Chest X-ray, PA view. Patient: 52 years old, sex F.
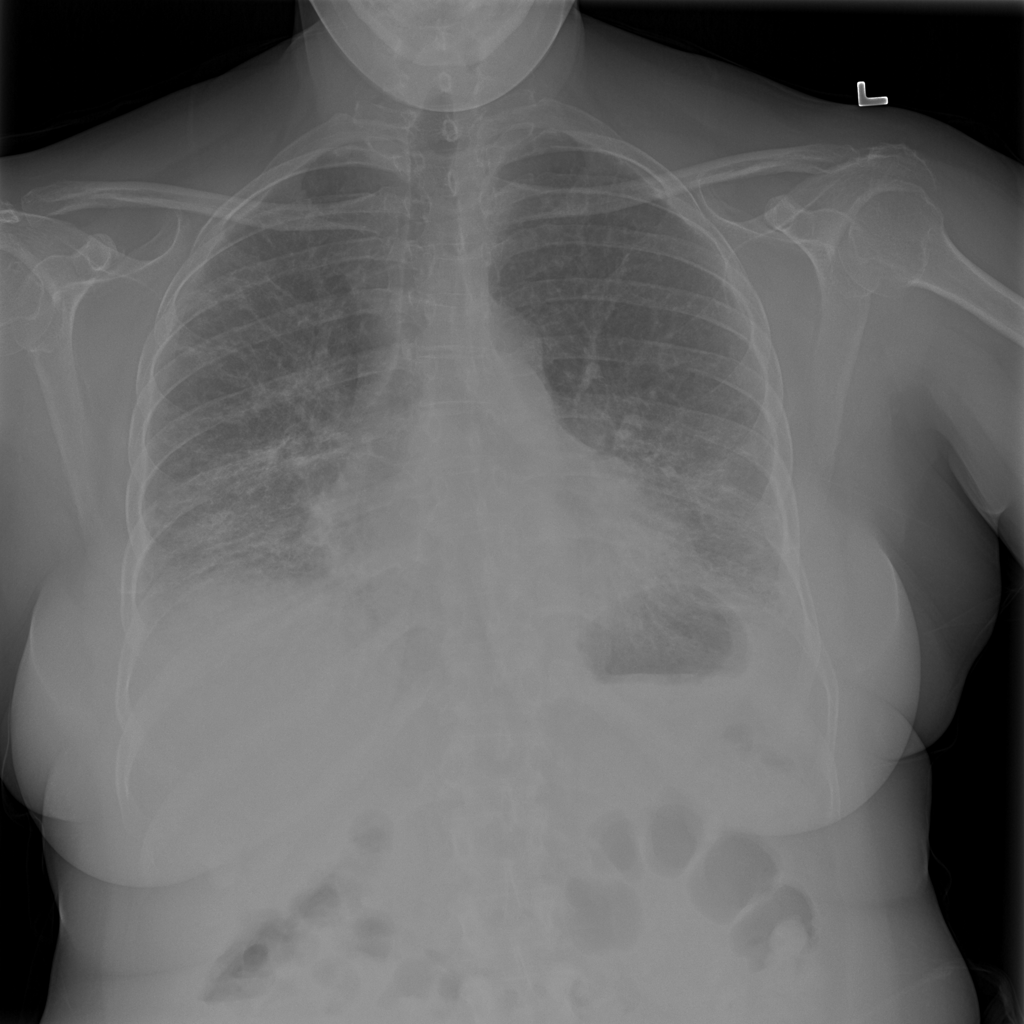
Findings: No Finding